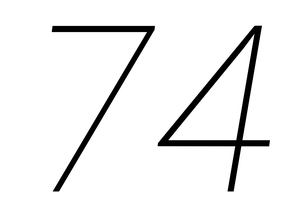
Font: Roboto-Italic_Thin_Italic